Interaction volume radius: 5 \u00c5
Interaction volume height: 25 \u00c5
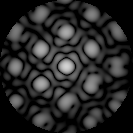
Disorder parameter: 0.2131